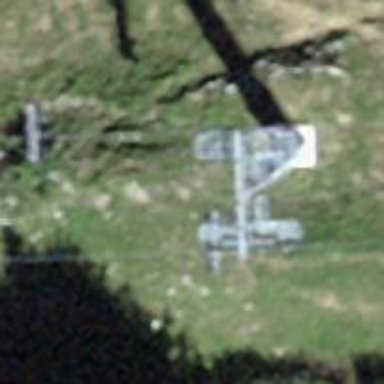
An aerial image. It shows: Pylon used for aerialway.